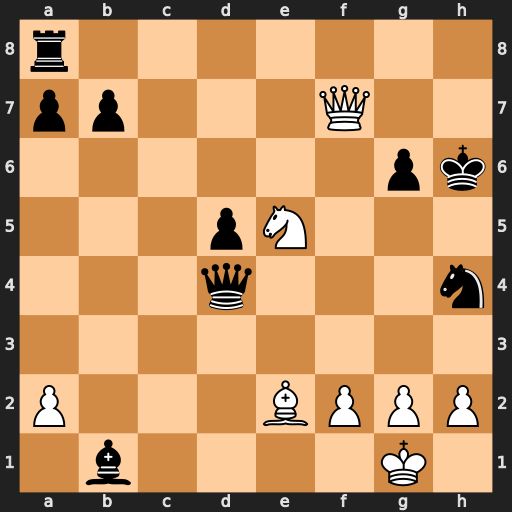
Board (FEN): r7/pp3Q2/6pk/3pN3/3q3n/8/P3BPPP/1b4K1
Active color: w
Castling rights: -
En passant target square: -
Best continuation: Ng4+ Qxg4 Bxg4